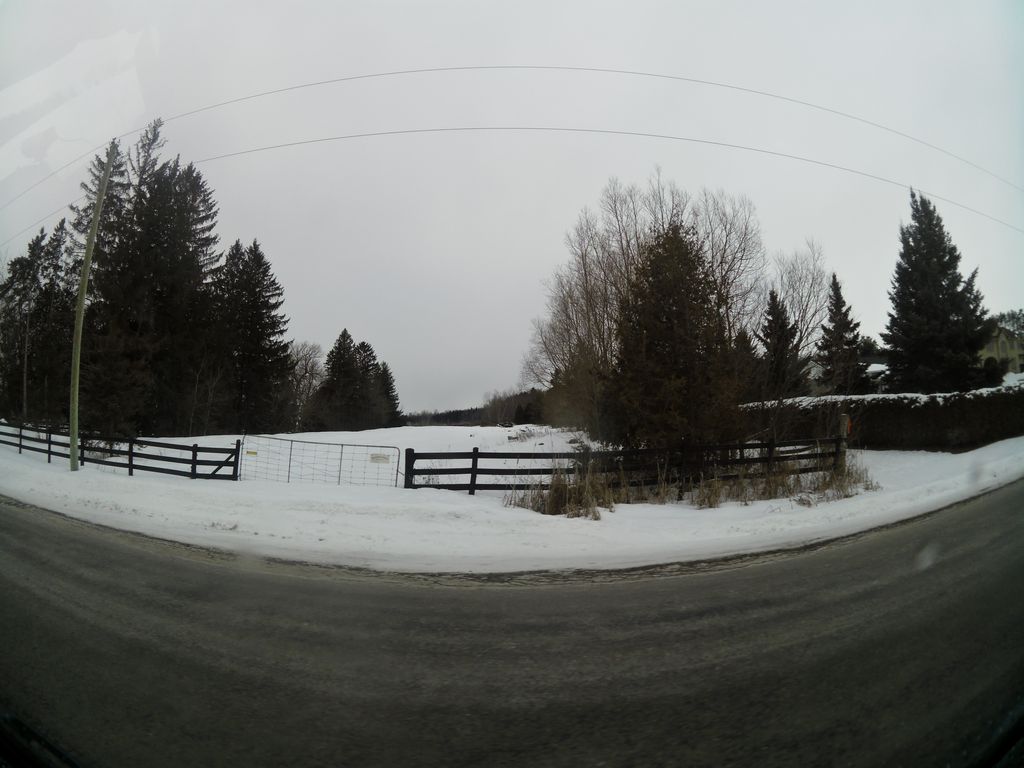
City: ottawa-gatineau